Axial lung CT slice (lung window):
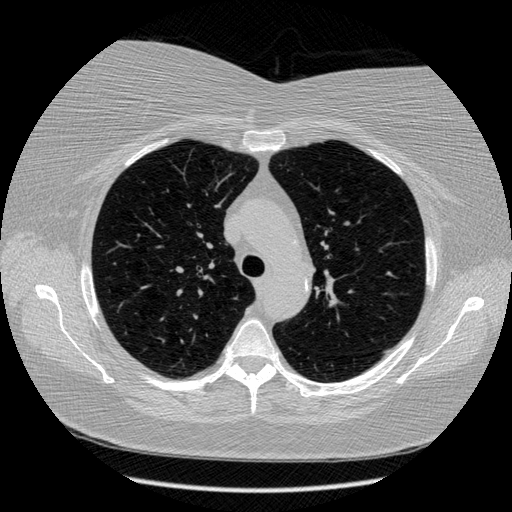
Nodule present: no